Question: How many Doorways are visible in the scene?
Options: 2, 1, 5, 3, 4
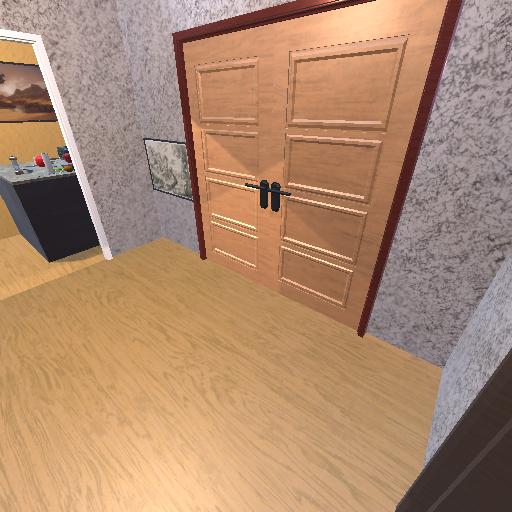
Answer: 2